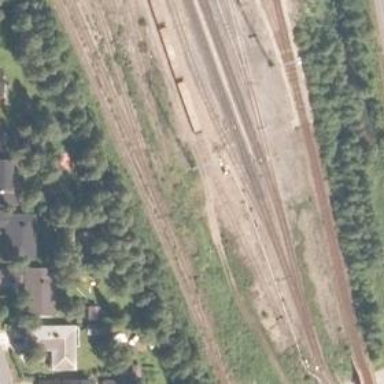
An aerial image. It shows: Wedge used for railway derailment.